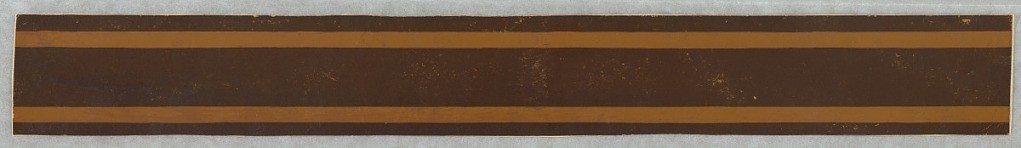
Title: Border
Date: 1835–1900
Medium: Block-printed on paper
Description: Brown ground with narrow tan stripes along edges.

H# 142